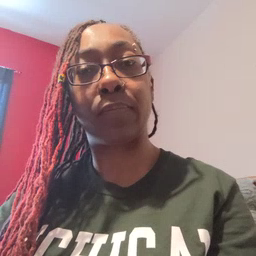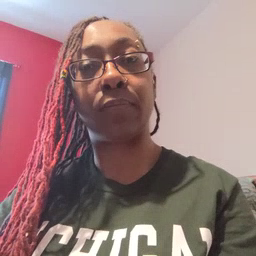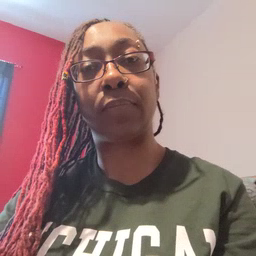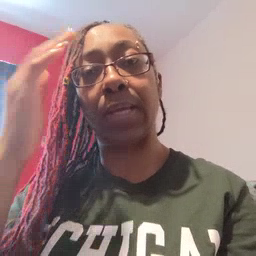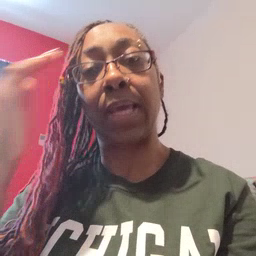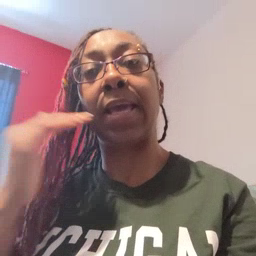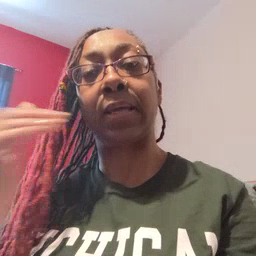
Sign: head